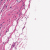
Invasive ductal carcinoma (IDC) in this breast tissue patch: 0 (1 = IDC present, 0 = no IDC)